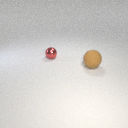
large brown rubber sphere to the right of small red metal sphere